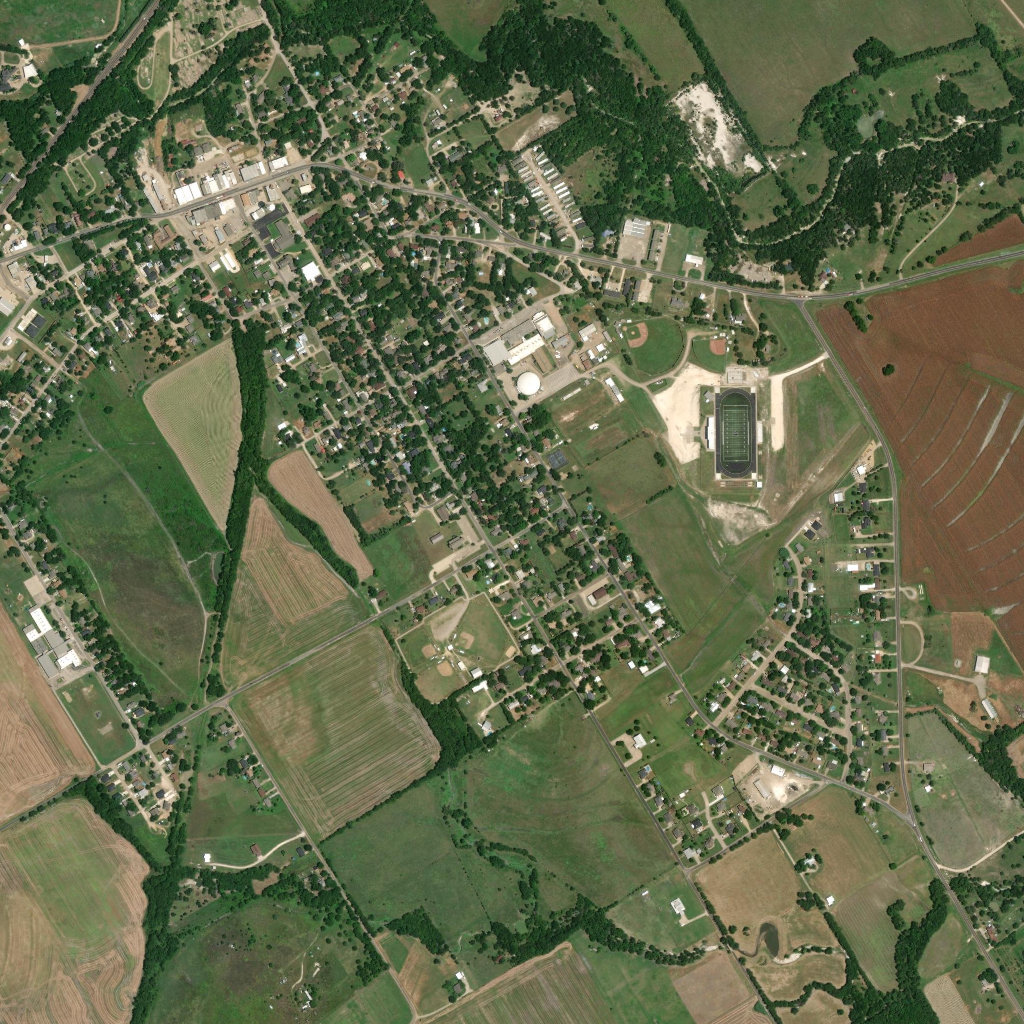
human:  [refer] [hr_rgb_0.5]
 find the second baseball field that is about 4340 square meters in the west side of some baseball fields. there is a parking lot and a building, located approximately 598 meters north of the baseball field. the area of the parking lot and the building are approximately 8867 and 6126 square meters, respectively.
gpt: <box>[[40, 64, 45, 68, 0]]</box>